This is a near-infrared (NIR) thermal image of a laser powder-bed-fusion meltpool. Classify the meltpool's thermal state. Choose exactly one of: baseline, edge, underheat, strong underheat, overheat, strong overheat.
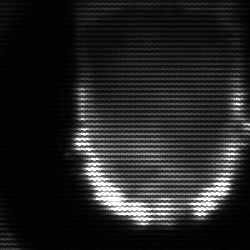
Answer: baseline